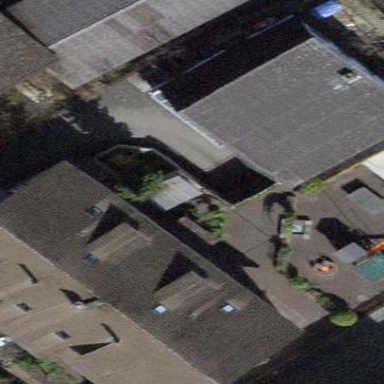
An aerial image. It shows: School building.